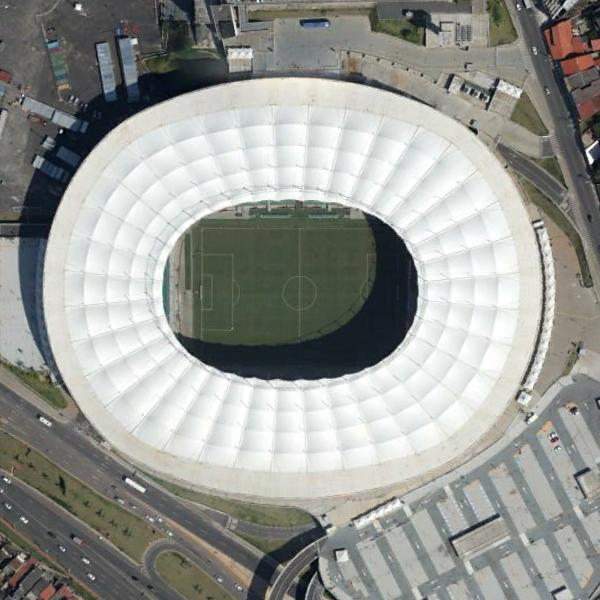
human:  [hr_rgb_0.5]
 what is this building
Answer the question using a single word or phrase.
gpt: stadium